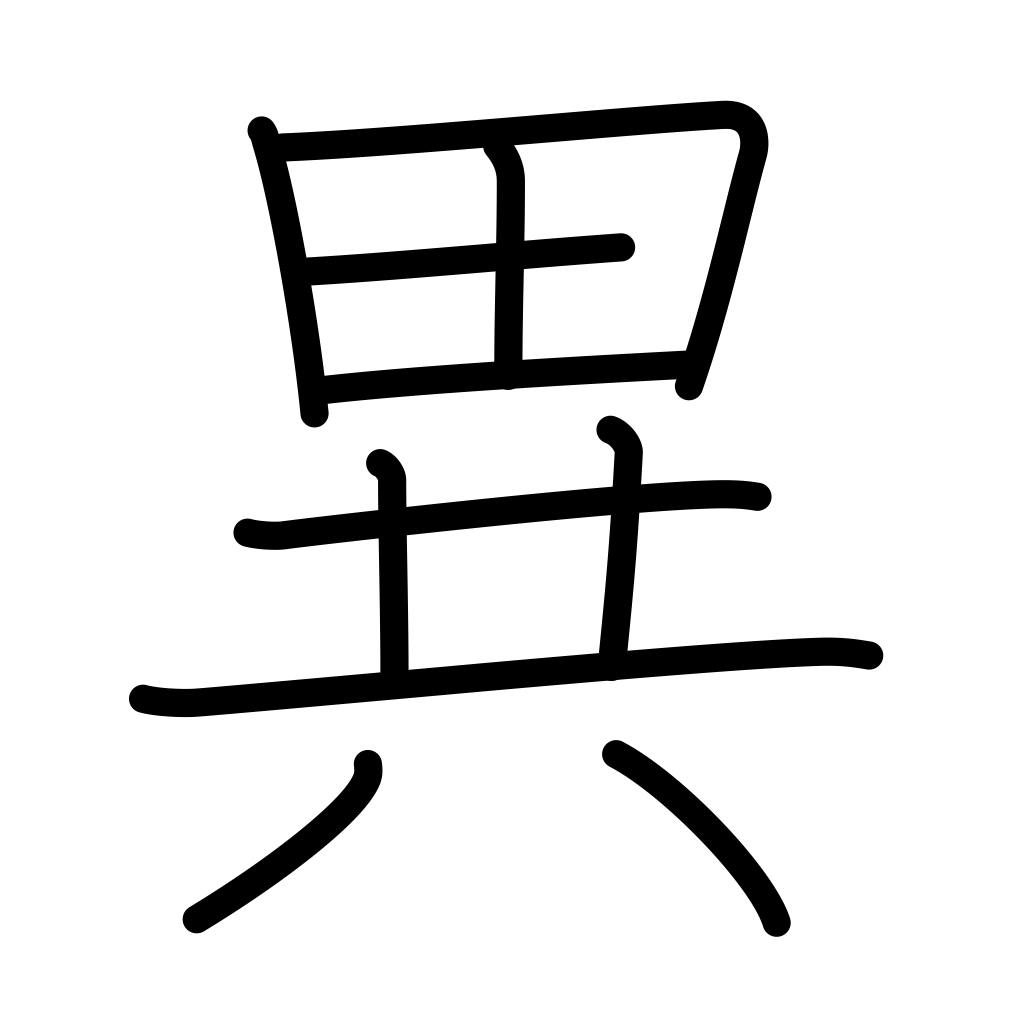
Meaning: uncommon, different, queerness, strangeness, wonderful, curious, unusual